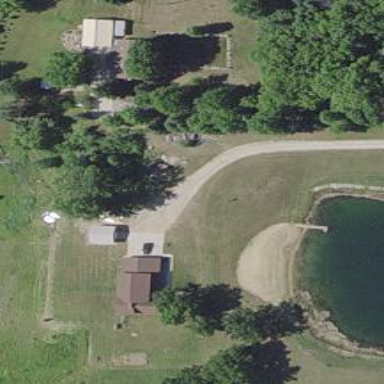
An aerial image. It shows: Driveway.